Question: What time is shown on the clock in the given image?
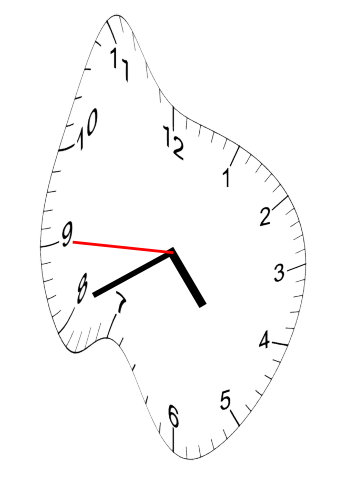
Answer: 04:40:45